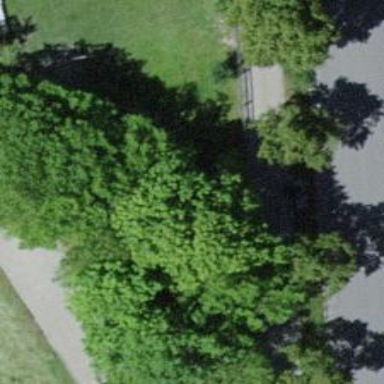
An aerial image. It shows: Brown bench in the vicinity.